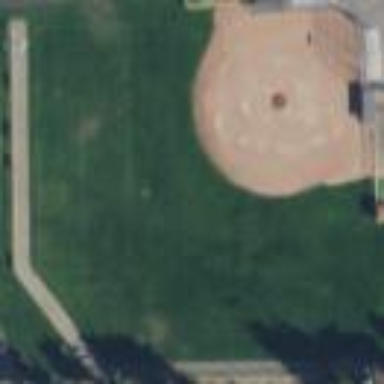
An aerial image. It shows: Baseball pitch for leisure and sports activities.